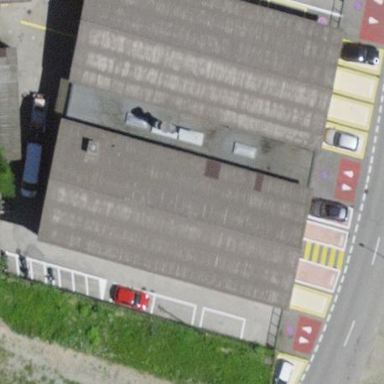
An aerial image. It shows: Industrial building.